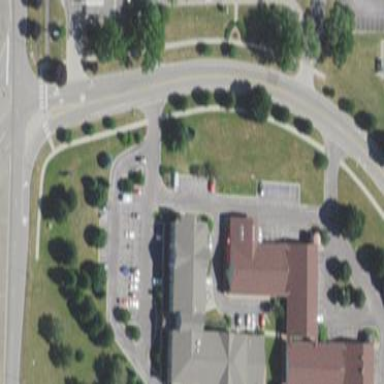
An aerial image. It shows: Hotel building.